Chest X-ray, PA view. Patient: 53 years old, sex M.
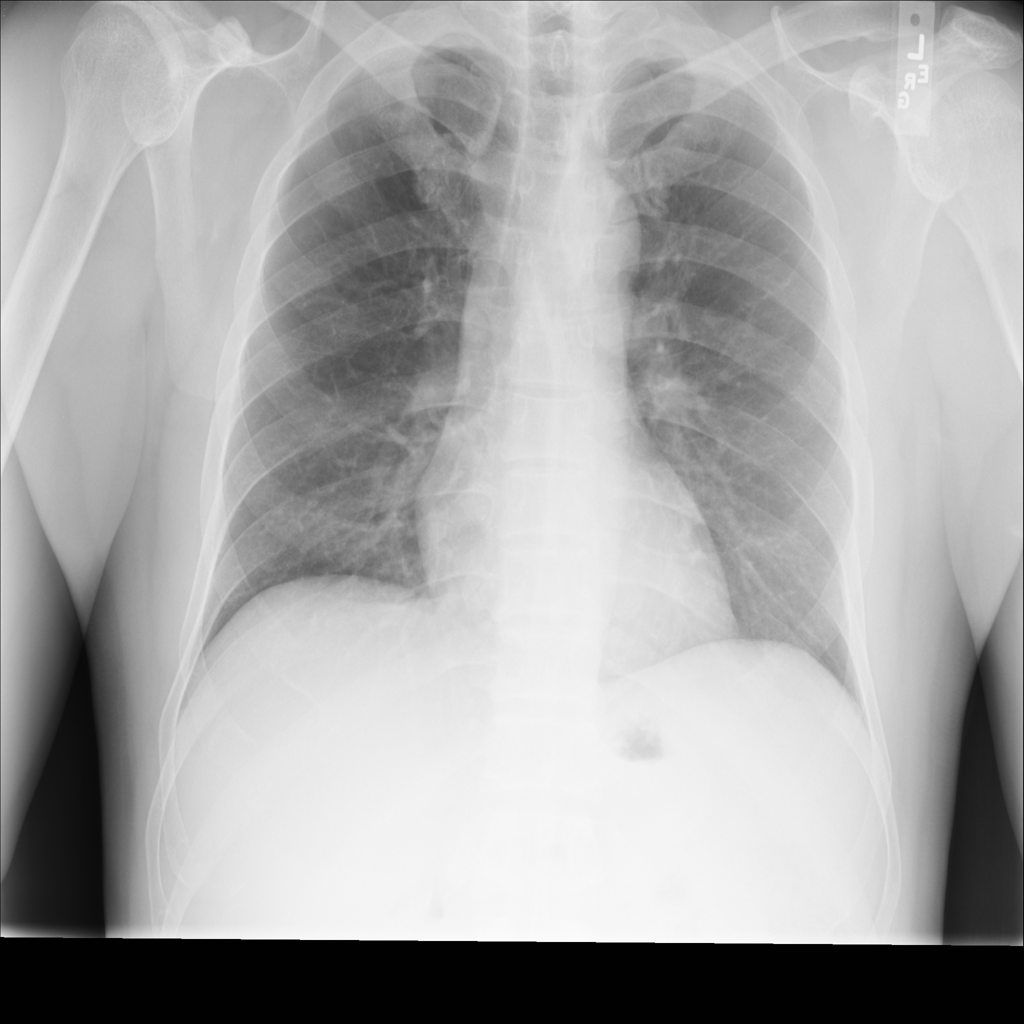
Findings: No Finding